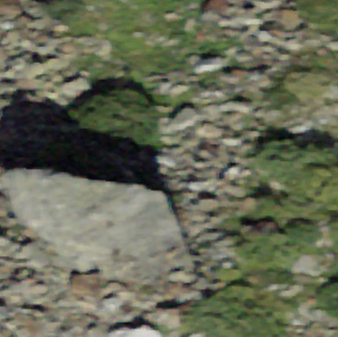
Label: bouldering_area